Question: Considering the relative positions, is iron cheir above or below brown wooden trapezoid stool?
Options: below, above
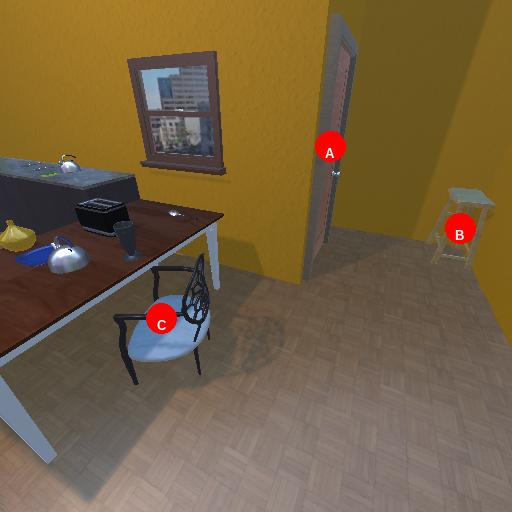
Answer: below